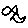
Label: fish